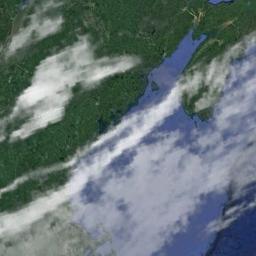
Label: cloud